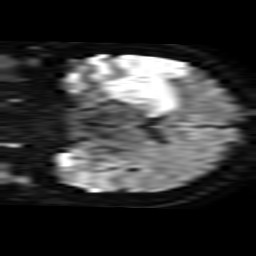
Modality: TRACE
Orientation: coronal
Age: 41
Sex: male
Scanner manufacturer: philips
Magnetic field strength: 3 T
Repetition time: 4.113 s
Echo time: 0.06119 s